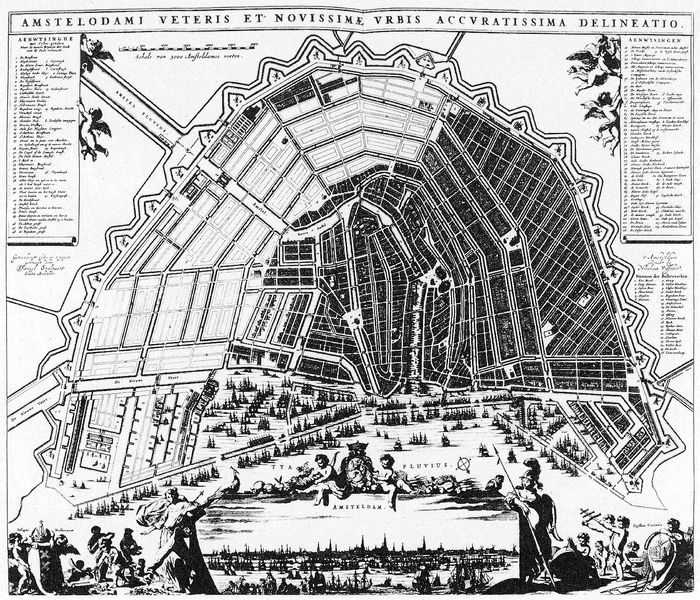
Titel: Plan der Stadterweiterung von Amsterdam
Schlagwörter: sitzen, stadt, zeichnung, leute, engel, schrift, mauer, linien, silhouette, figuren, wehr, krieg, befestigung, kirchtürme, straßen, schild, festung, karte, stadtmauer, plan, putten, burggraben, athena, kriegerin, amsterdam, bebauung, stadtplan, bastionen, burgmauer, stadtmauern, hauptstarsse, bebeung